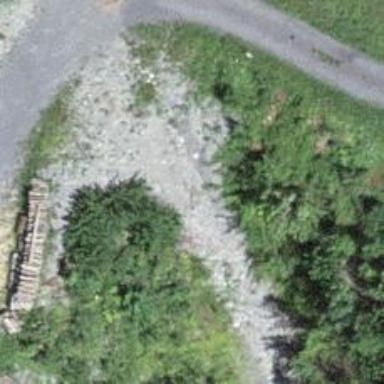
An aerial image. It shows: Culvert tunnel.